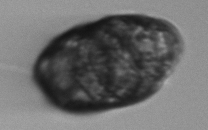
Label: Margalefidinium